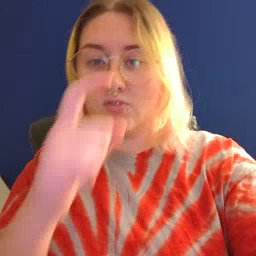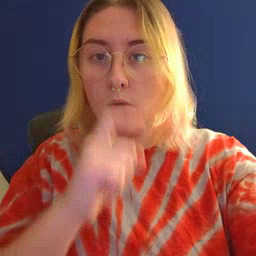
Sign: doll